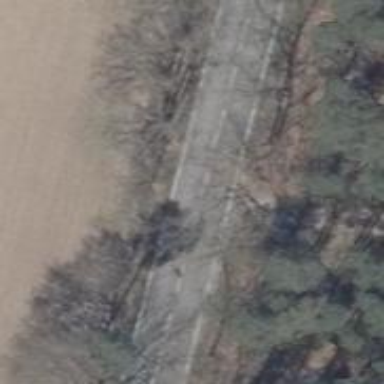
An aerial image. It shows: Emergency access point on the road.